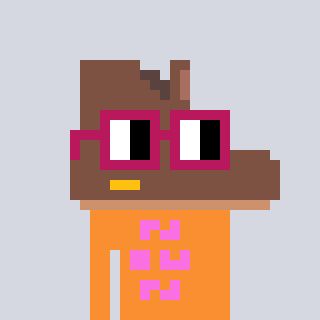
a pixel art character with square dark red glasses, a boot-shaped head and a orange-colored body on a cool background